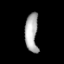
Tissue: lung
Cell type: Endothelial cells
Senescence score: 0.5928
Nuclear area (px): 486
Mean DAPI intensity: 172.786